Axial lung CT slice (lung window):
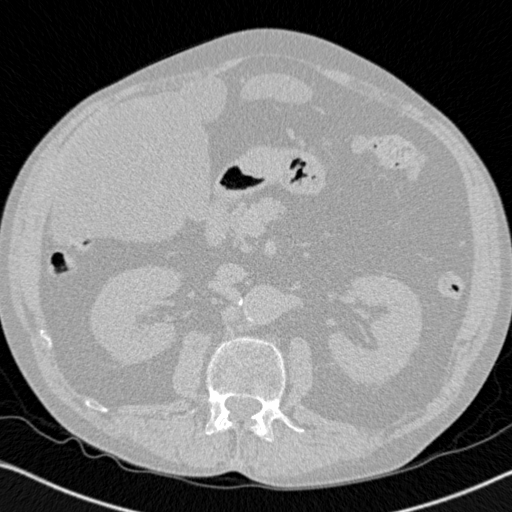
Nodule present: no